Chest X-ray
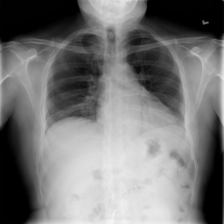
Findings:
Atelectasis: negative
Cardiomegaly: positive
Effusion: negative
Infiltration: negative
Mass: negative
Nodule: negative
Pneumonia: negative
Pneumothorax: negative
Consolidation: negative
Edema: negative
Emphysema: negative
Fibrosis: negative
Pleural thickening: negative
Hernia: negative